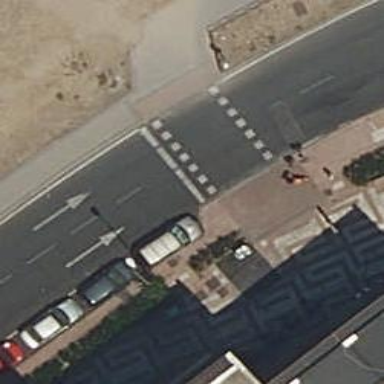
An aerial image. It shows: Crossing with traffic signals.